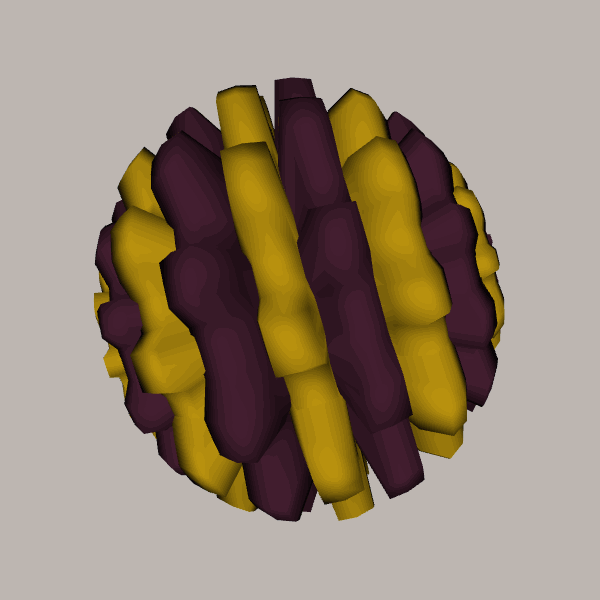
Background: light